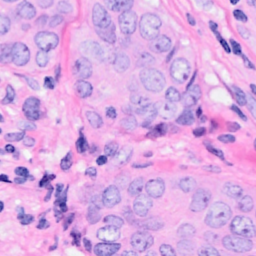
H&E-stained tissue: Breast